Question: I am trying to implement a firebase function, which executes the creation of a topic in the firebase console.
Here is mi code:
'''
exports.createGroupTopic = functions.database.ref("/FDSF/equipos/{equipoID}/").onWrite(event => {
let eventSnapshot = event.data;
let nombreEquipo = eventSnapshot.child('nombre').val();
console.log(nombreEquipo);
request({
method: 'POST',
url: 'https://iid.googleapis.com/iid/v1/IID_TOKEN/rel/topics/'+ nombreEquipo,
headers: {
'Content-Type':'application/json',
'Content-Length': 0,
'Authorization':'API_KEY'
}
}, ...
'''
After performing the deploy, observing the output of the console, I get the following error:

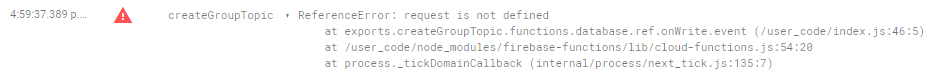
Answer: The value of the Authorization header is the server key prefixed by 'key=', as shown in this example in <URL>:
'''
https://fcm.googleapis.com/fcm/send
Content-Type:application/json
Authorization:key=AIzaSyZ-1u...0GBYzPu7Udno5aA
'''
Prefix your server key with 'key='.